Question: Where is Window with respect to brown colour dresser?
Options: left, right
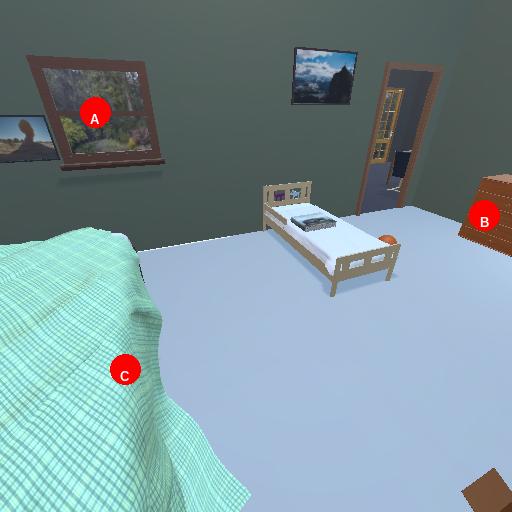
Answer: left